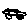
Label: car